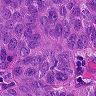
Metastatic tissue present: yes